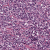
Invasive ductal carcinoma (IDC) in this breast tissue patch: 1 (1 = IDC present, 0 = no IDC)